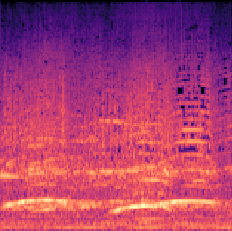
Sound class: Cow